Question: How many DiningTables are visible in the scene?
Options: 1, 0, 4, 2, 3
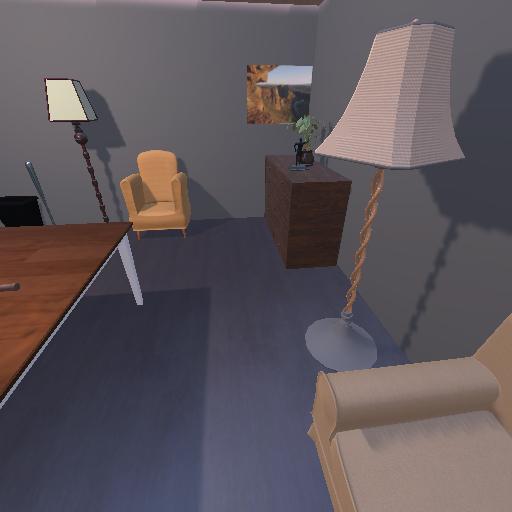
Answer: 1